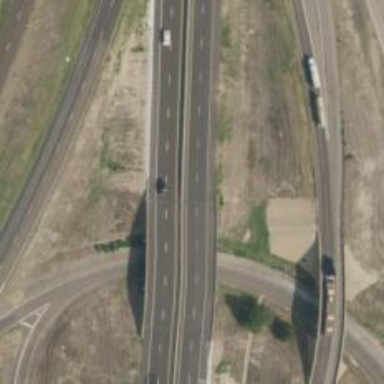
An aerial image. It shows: Asphalt bridge crossing motorway expressway.